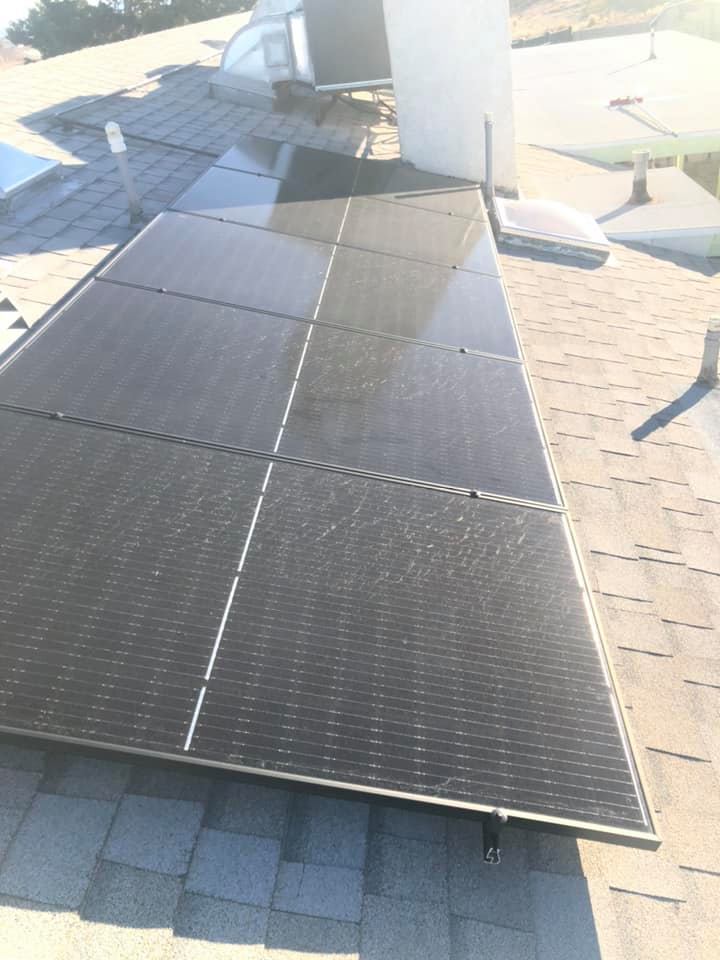
Label: Dusty